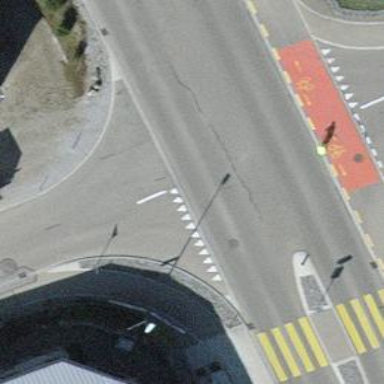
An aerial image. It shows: Tertiary road with asphalt surface. There is separate sidewalk along the road.